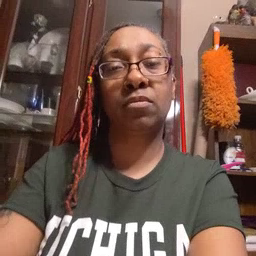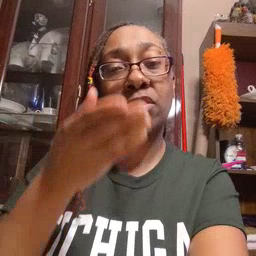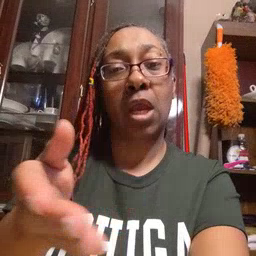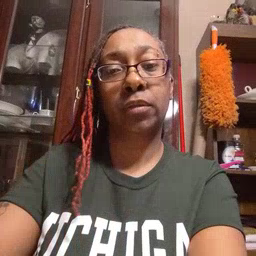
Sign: there